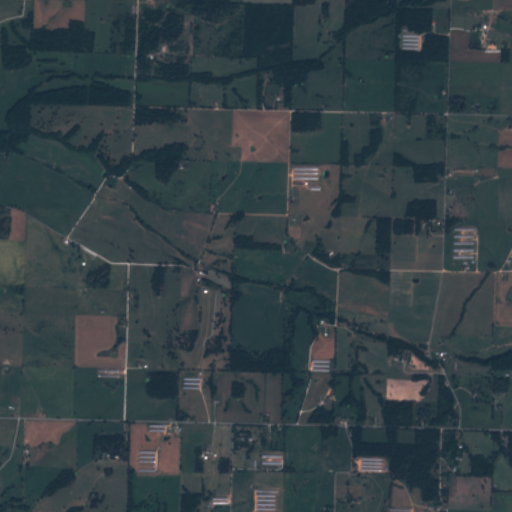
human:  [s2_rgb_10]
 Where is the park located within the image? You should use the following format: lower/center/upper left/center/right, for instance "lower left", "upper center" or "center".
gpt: The park is located in the upper center of the image.
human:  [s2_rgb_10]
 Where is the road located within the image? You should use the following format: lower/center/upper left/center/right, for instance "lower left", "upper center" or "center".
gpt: There is no road in the image.